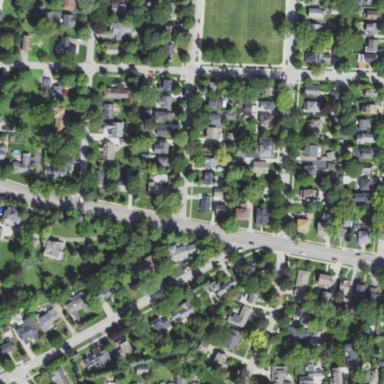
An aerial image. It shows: Residential area.